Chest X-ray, AP view. Patient: 69 years old, sex M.
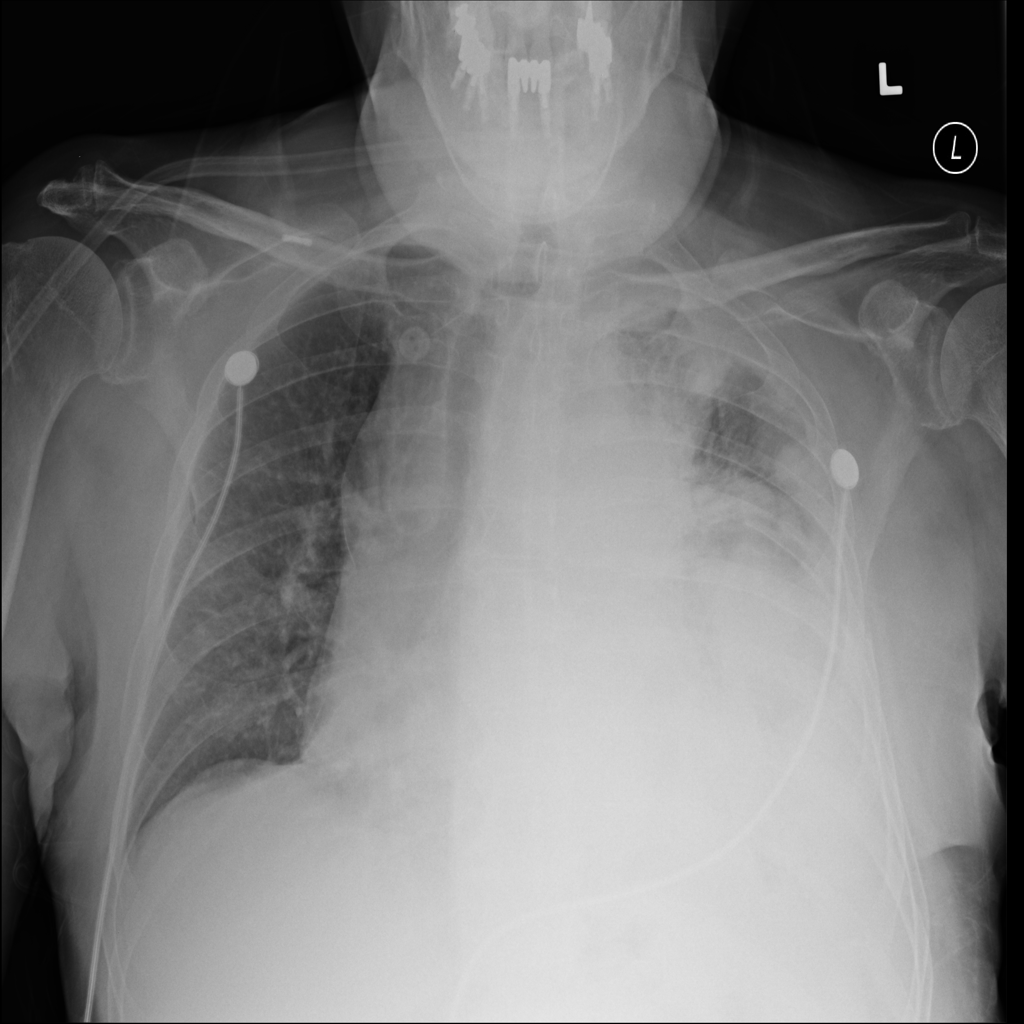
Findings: Mass